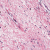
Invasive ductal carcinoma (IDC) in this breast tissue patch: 0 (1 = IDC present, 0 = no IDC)